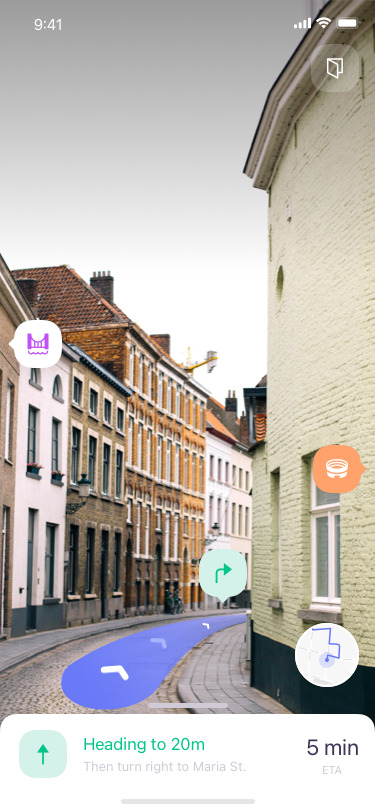
Text in this UI design:
5 min
ETA
Heading to 20m
Then turn right to Maria St.